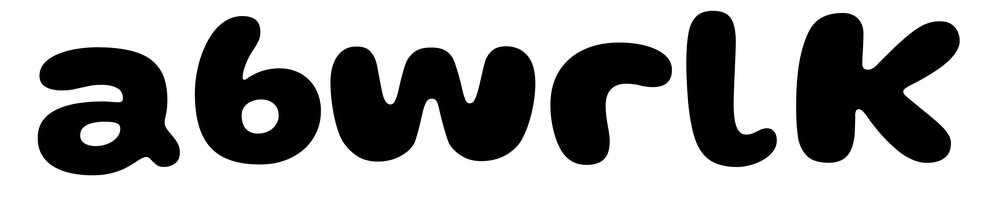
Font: Gluten_Bold